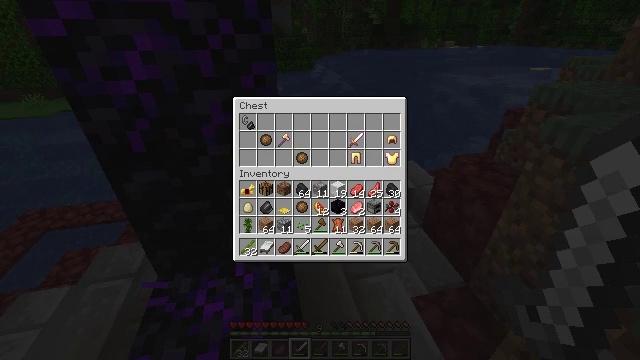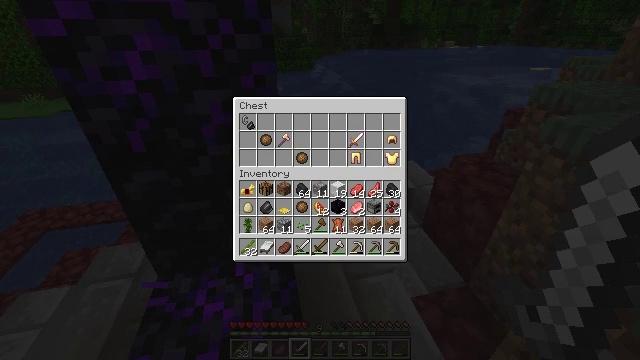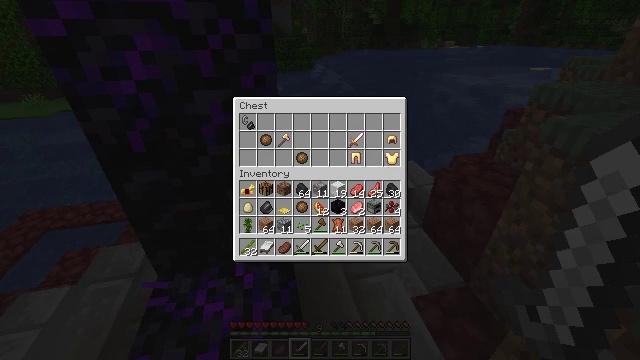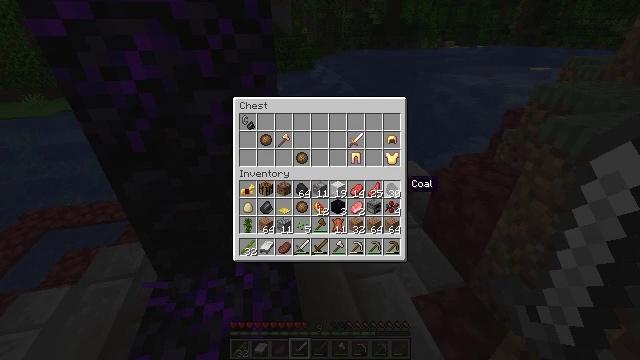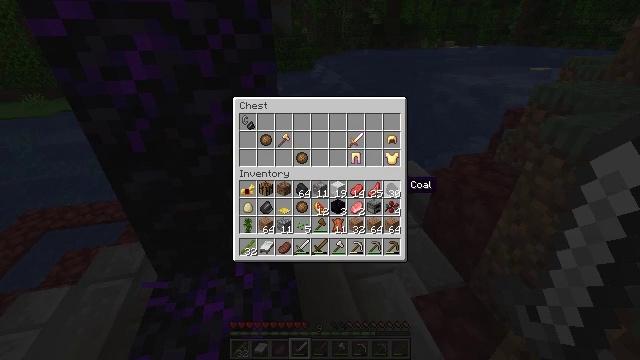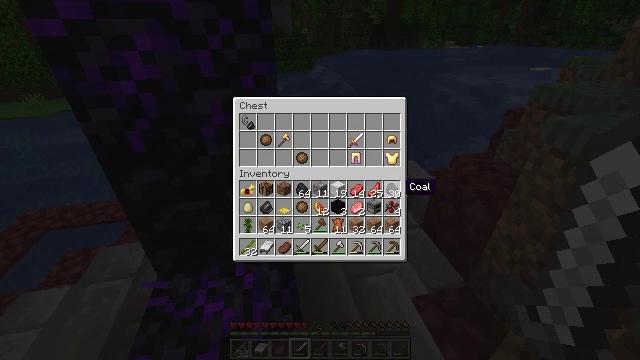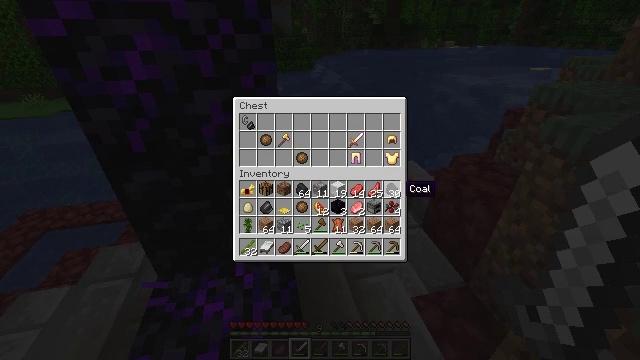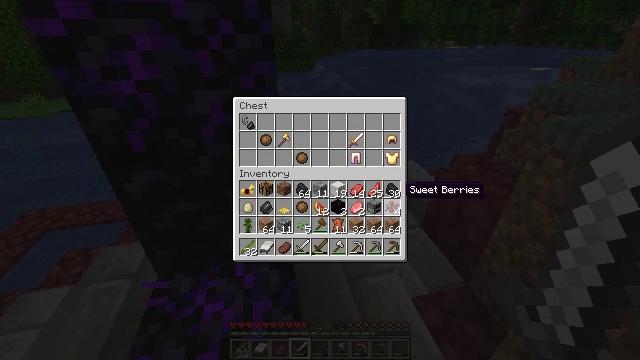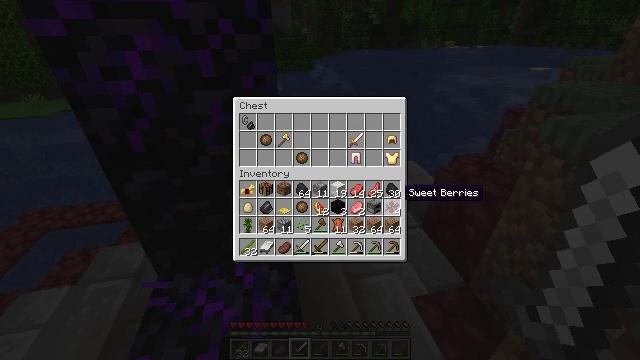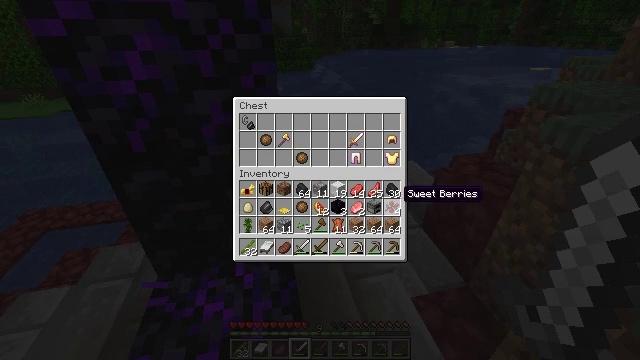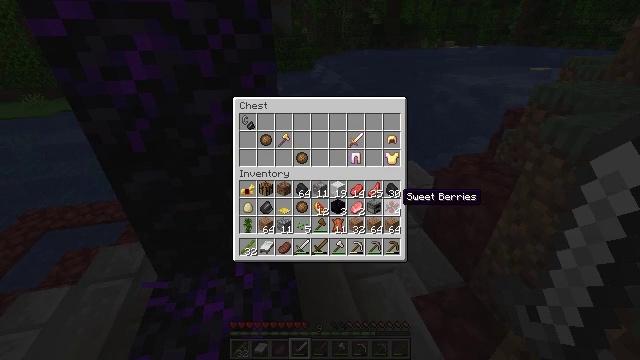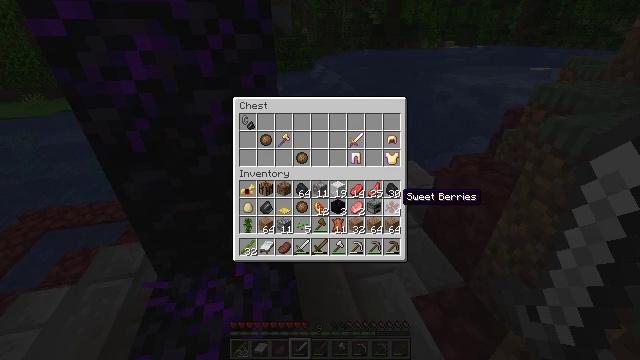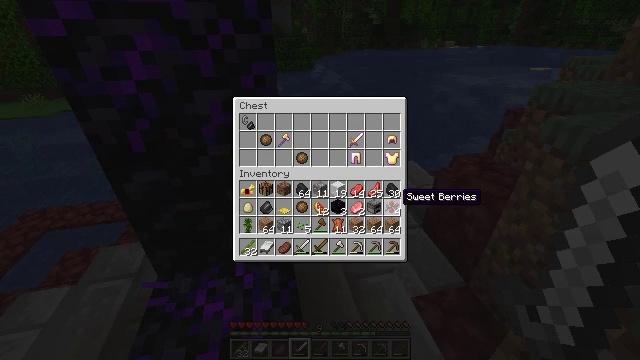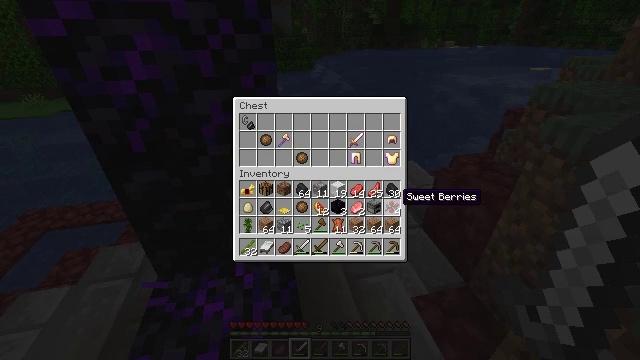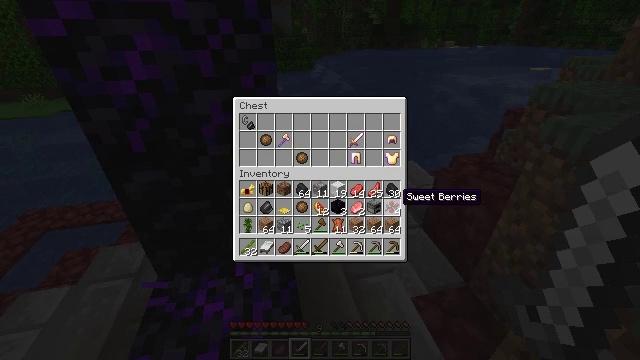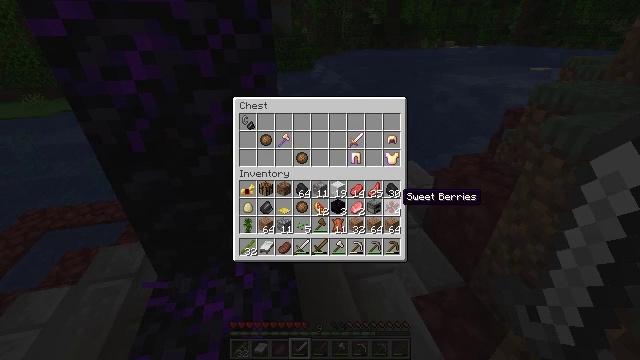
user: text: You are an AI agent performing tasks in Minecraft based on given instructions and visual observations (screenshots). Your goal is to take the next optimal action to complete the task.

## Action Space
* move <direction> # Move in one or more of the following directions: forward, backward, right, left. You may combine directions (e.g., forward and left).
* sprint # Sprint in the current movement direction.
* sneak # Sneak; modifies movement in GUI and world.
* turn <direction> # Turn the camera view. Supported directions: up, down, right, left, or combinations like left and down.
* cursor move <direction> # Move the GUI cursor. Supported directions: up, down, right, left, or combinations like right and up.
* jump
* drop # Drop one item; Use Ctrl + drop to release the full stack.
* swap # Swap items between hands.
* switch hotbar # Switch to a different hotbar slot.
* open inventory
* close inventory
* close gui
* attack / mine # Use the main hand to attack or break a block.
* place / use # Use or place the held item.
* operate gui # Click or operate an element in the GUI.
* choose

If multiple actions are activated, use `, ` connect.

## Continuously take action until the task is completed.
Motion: motion action
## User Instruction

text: Collect the grass block using a shovel.
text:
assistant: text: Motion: no_op
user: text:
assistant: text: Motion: no_op
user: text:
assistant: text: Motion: no_op
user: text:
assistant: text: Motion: no_op
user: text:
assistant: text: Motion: no_op
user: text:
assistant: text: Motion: no_op
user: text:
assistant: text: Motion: no_op
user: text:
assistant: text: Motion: no_op
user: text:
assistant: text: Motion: no_op
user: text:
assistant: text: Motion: no_op
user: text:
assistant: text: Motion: no_op
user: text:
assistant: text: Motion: no_op
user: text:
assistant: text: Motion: no_op
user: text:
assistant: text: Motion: no_op
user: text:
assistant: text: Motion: no_op
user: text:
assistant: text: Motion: no_op
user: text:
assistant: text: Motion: sneak
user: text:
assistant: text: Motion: sneak
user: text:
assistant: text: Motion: sneak
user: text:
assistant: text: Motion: sneak
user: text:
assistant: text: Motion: sneak
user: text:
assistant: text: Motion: sneak
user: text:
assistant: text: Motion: sneak
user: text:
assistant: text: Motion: sneak
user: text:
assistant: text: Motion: sneak
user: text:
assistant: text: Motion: sneak
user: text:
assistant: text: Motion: sneak, operate gui
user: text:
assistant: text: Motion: sneak, operate gui
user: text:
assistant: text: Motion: sneak
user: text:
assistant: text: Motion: sneak